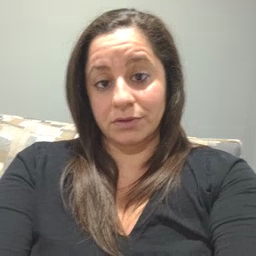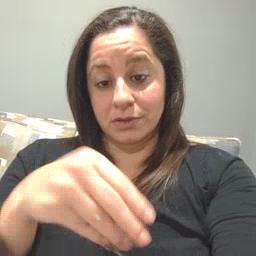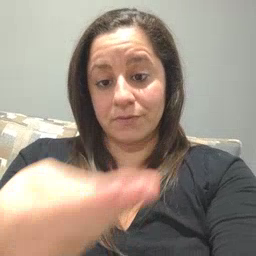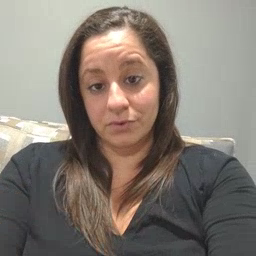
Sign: give